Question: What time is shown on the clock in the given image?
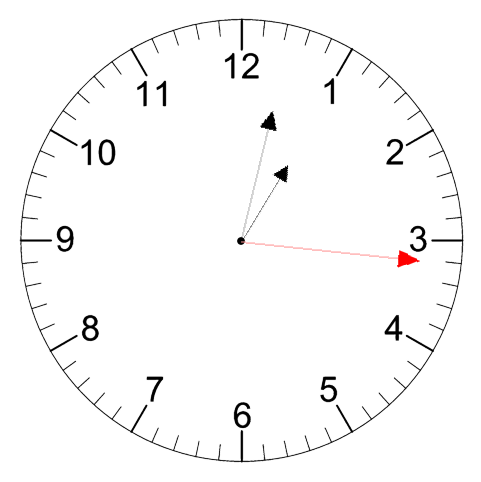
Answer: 01:02:16